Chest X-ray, PA view. Patient: 55 years old, sex F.
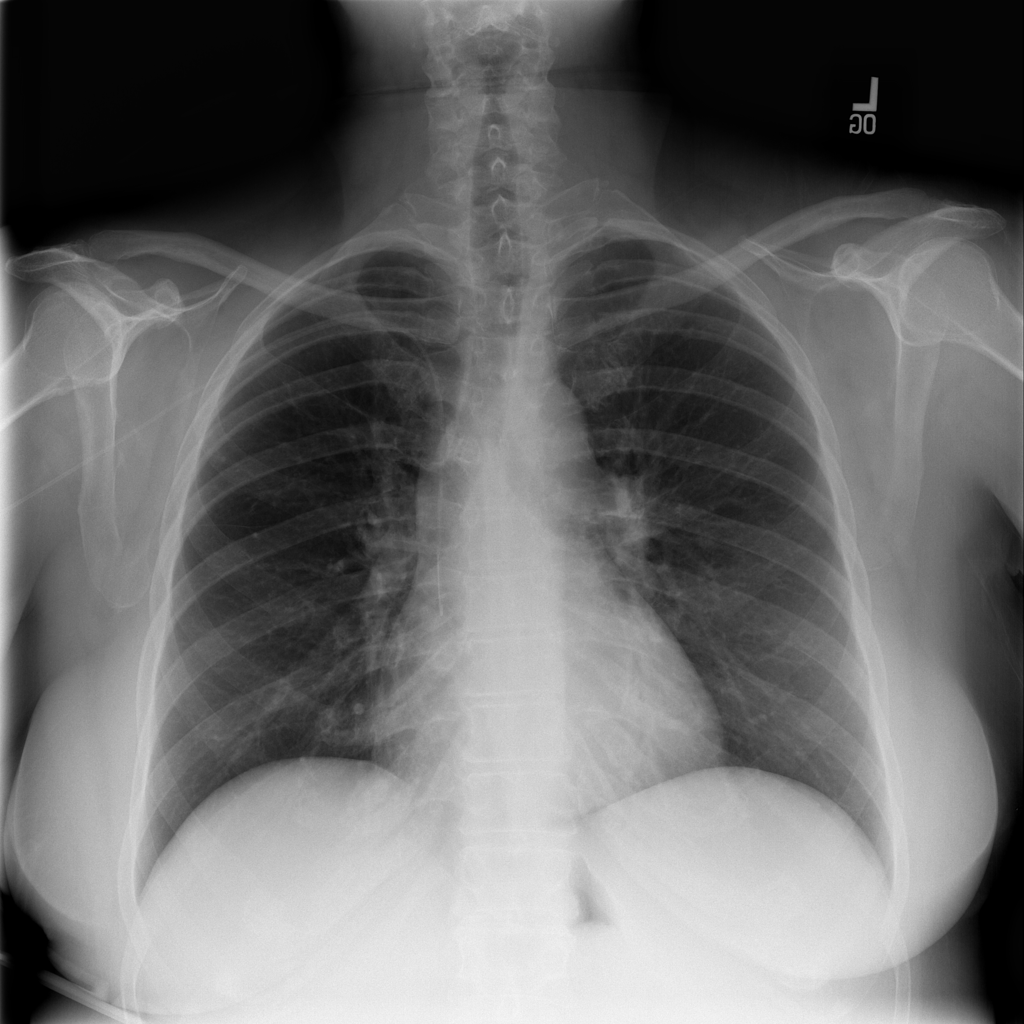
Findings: No Finding